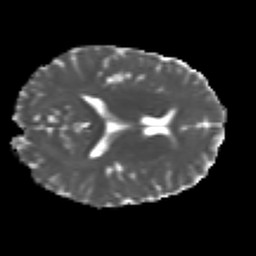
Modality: MD
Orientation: axial
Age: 26
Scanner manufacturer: siemens
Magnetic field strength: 3 T
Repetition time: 4.52 s
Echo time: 0.084 s